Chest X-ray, AP view. Patient: 36 years old, sex F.
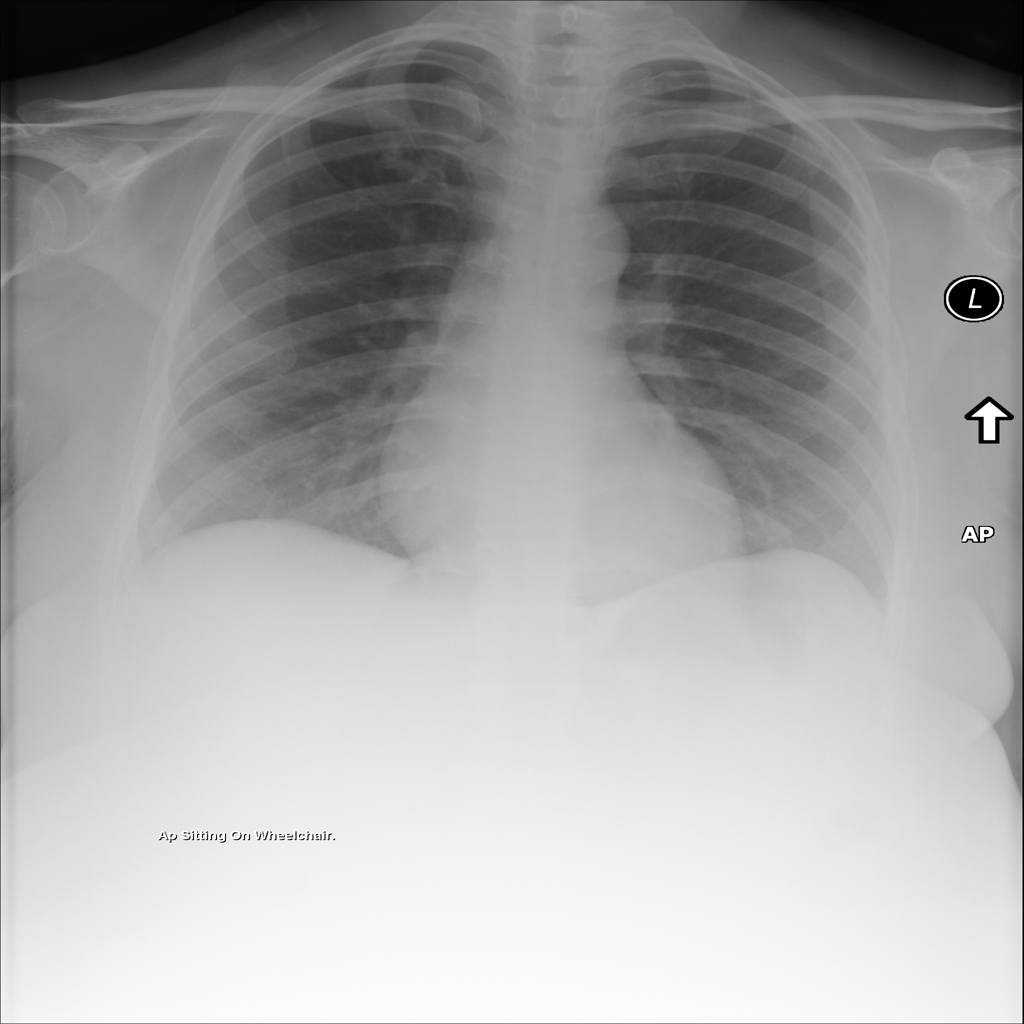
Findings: No Finding